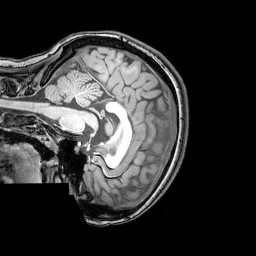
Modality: T1w
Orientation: sagittal
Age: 21
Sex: female
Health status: healthy
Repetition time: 0.081 s
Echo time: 0.037 s